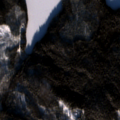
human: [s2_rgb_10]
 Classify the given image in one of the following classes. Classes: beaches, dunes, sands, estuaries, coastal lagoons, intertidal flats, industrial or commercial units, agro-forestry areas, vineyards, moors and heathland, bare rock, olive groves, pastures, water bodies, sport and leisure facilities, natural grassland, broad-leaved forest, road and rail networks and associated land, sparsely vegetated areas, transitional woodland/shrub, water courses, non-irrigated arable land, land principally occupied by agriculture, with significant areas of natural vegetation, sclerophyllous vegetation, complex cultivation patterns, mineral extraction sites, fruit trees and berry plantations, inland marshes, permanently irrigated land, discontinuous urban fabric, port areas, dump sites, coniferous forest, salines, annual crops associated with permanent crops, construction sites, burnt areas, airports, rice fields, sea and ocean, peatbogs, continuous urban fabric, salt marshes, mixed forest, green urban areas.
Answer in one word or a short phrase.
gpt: coniferous forest, mixed forest, water bodies